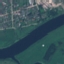
Label: River